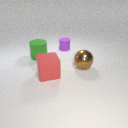
small purple rubber cylinder behind large green rubber cylinder